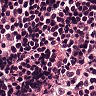
Metastatic tissue present: no